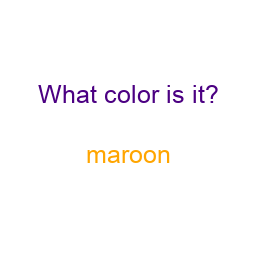
Color: orange
Color name shown: maroon
Background color: white
Question text color: indigo